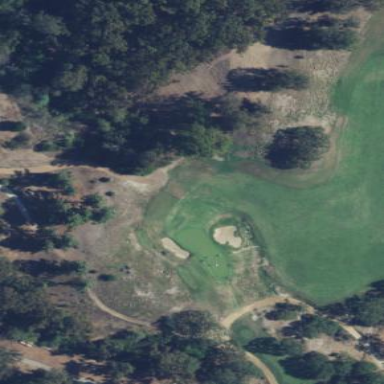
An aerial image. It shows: Golf fairway in the image.